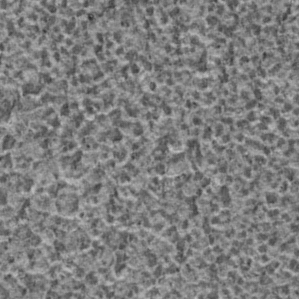
Label: frost